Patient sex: M
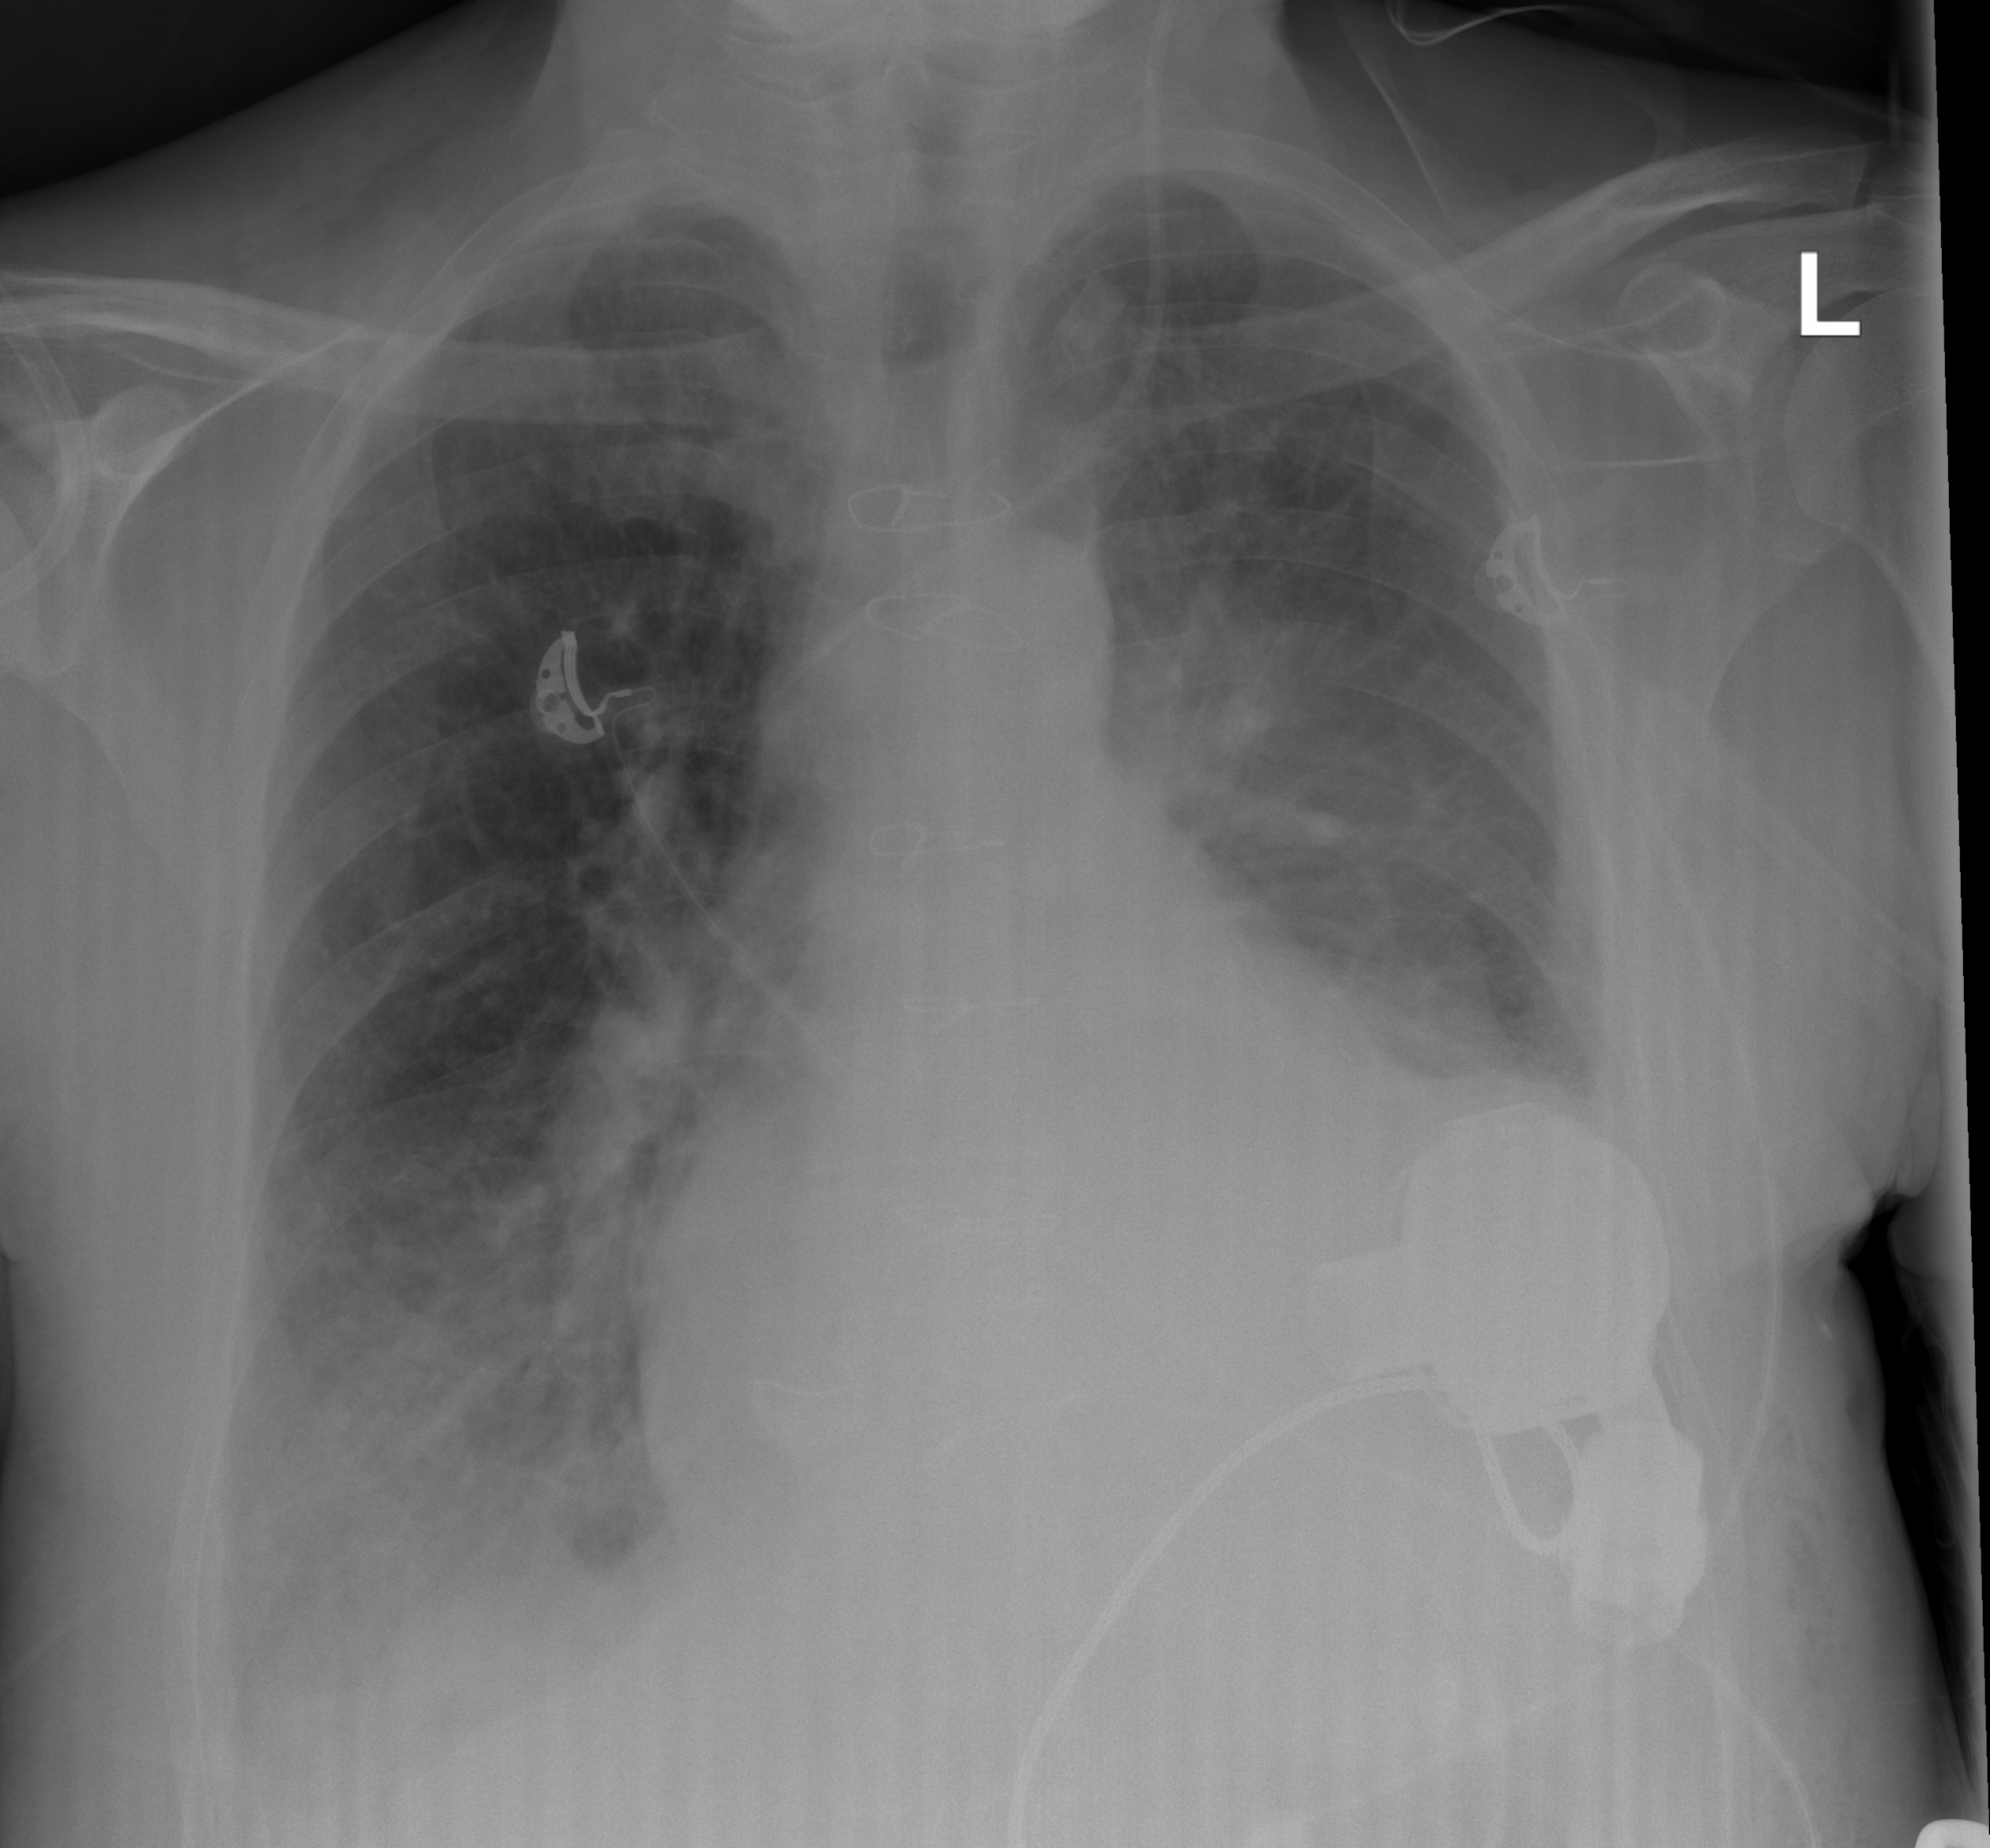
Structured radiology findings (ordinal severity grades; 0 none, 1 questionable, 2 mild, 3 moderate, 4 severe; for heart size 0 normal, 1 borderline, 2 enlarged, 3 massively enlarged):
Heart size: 2
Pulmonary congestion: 3
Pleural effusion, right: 2
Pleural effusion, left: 2
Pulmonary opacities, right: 2
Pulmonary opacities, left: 0
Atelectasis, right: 2
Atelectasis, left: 2